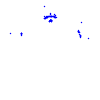
Particle: proton